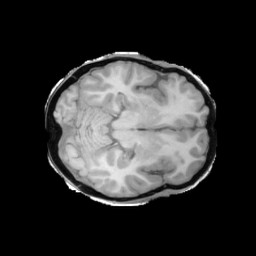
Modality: T1w
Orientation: axial
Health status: ill
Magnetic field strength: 3 T